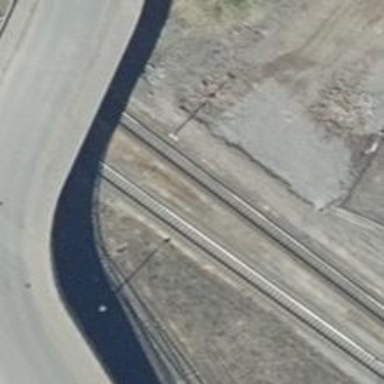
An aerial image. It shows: Railway yard used for servicing trains.